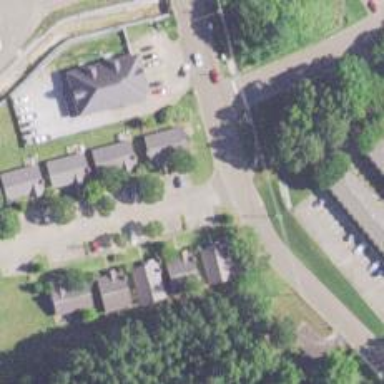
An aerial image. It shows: Unmarked crossing on footway.